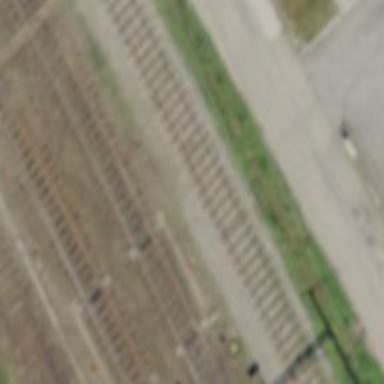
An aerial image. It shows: Railway yard with single rail track. The electrified track has contact line for power supply.